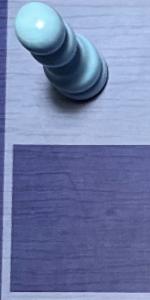
Label: Empty